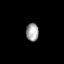
Tissue: lung
Cell type: Epithelial cells
Senescence score: 0.131
Nuclear area (px): 224
Mean DAPI intensity: 161.504